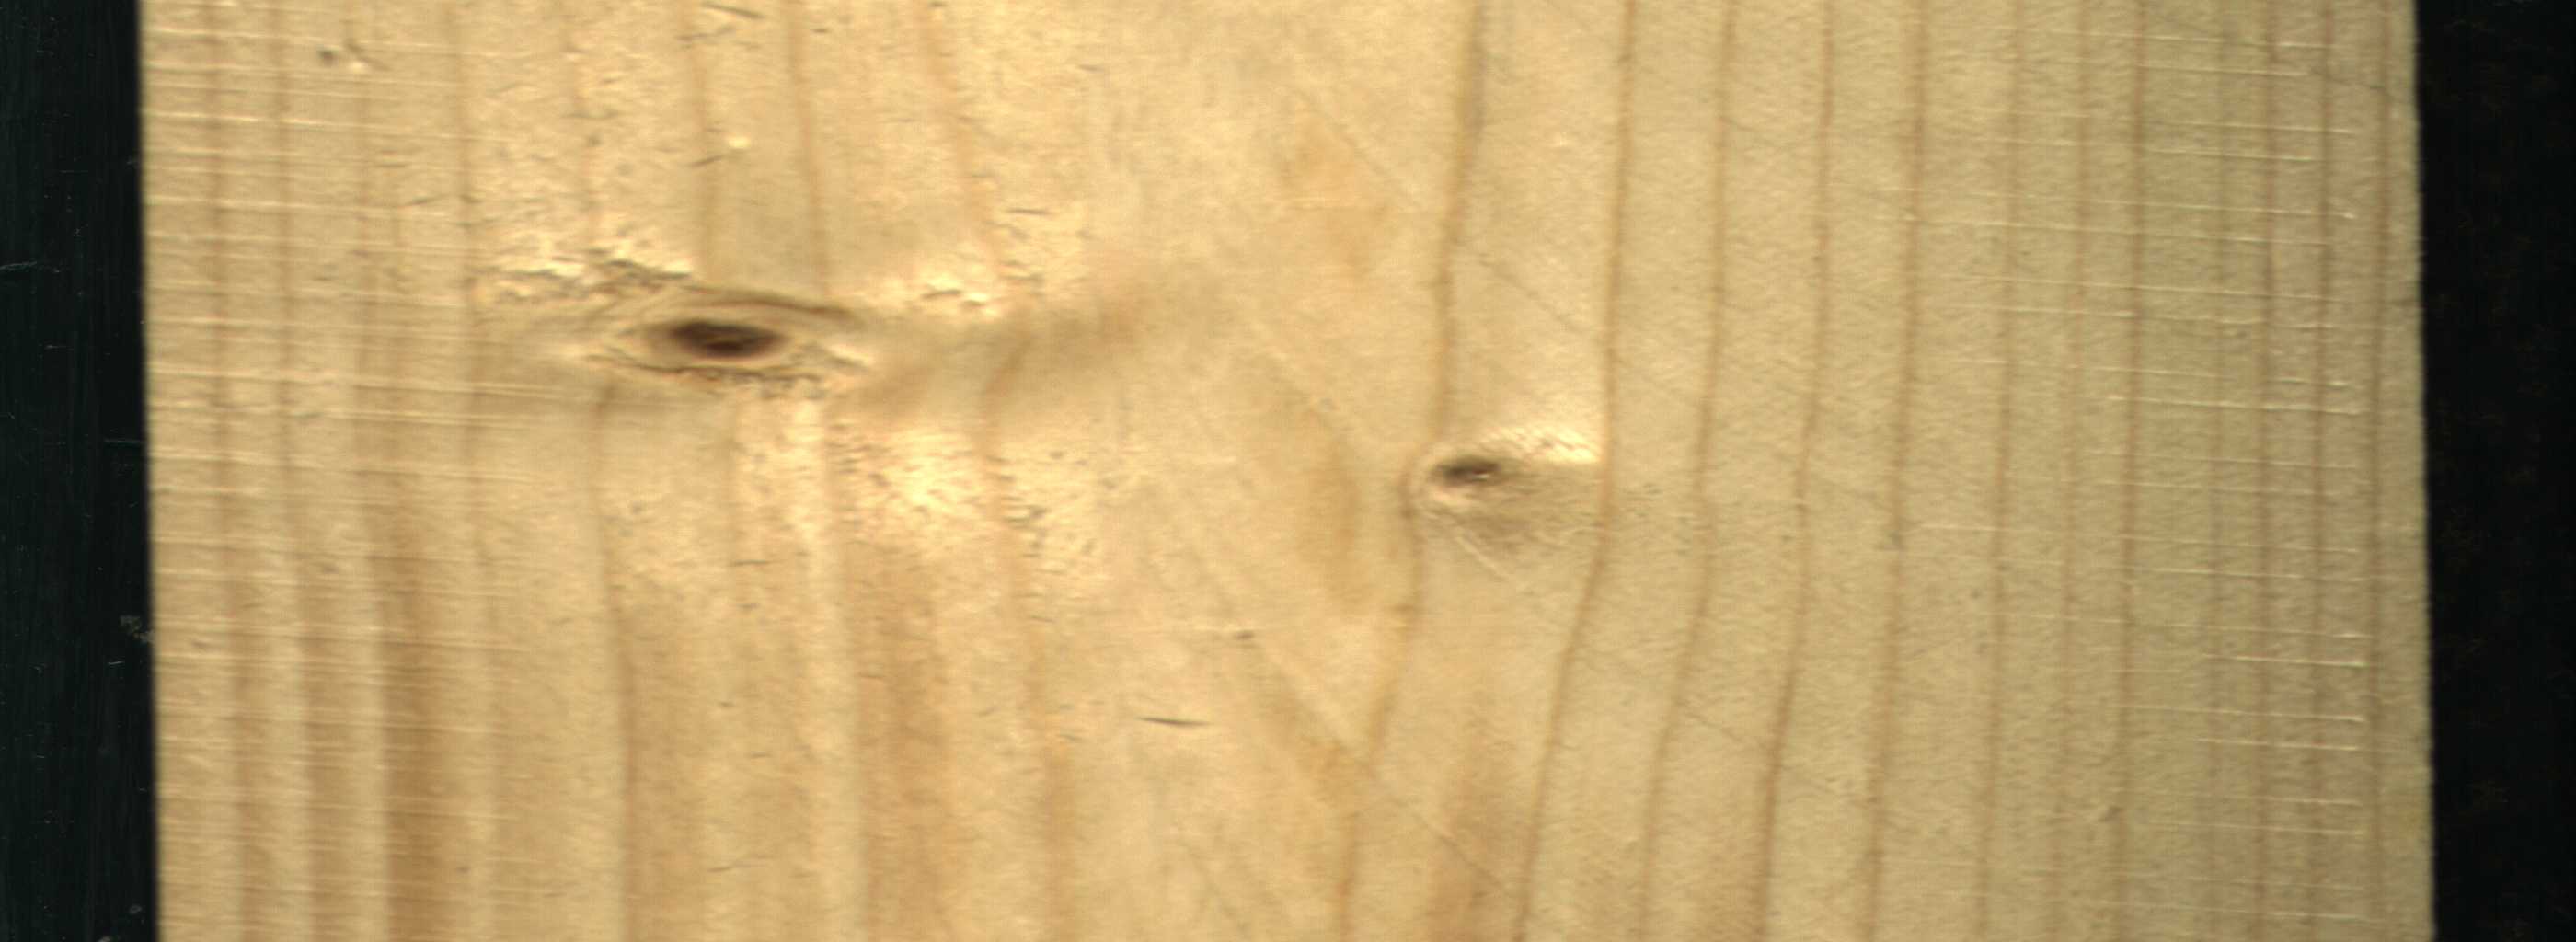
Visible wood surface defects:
Live_Knot
Live_Knot